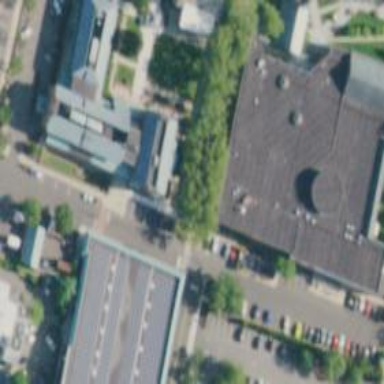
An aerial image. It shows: Building that serves as library.